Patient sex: M
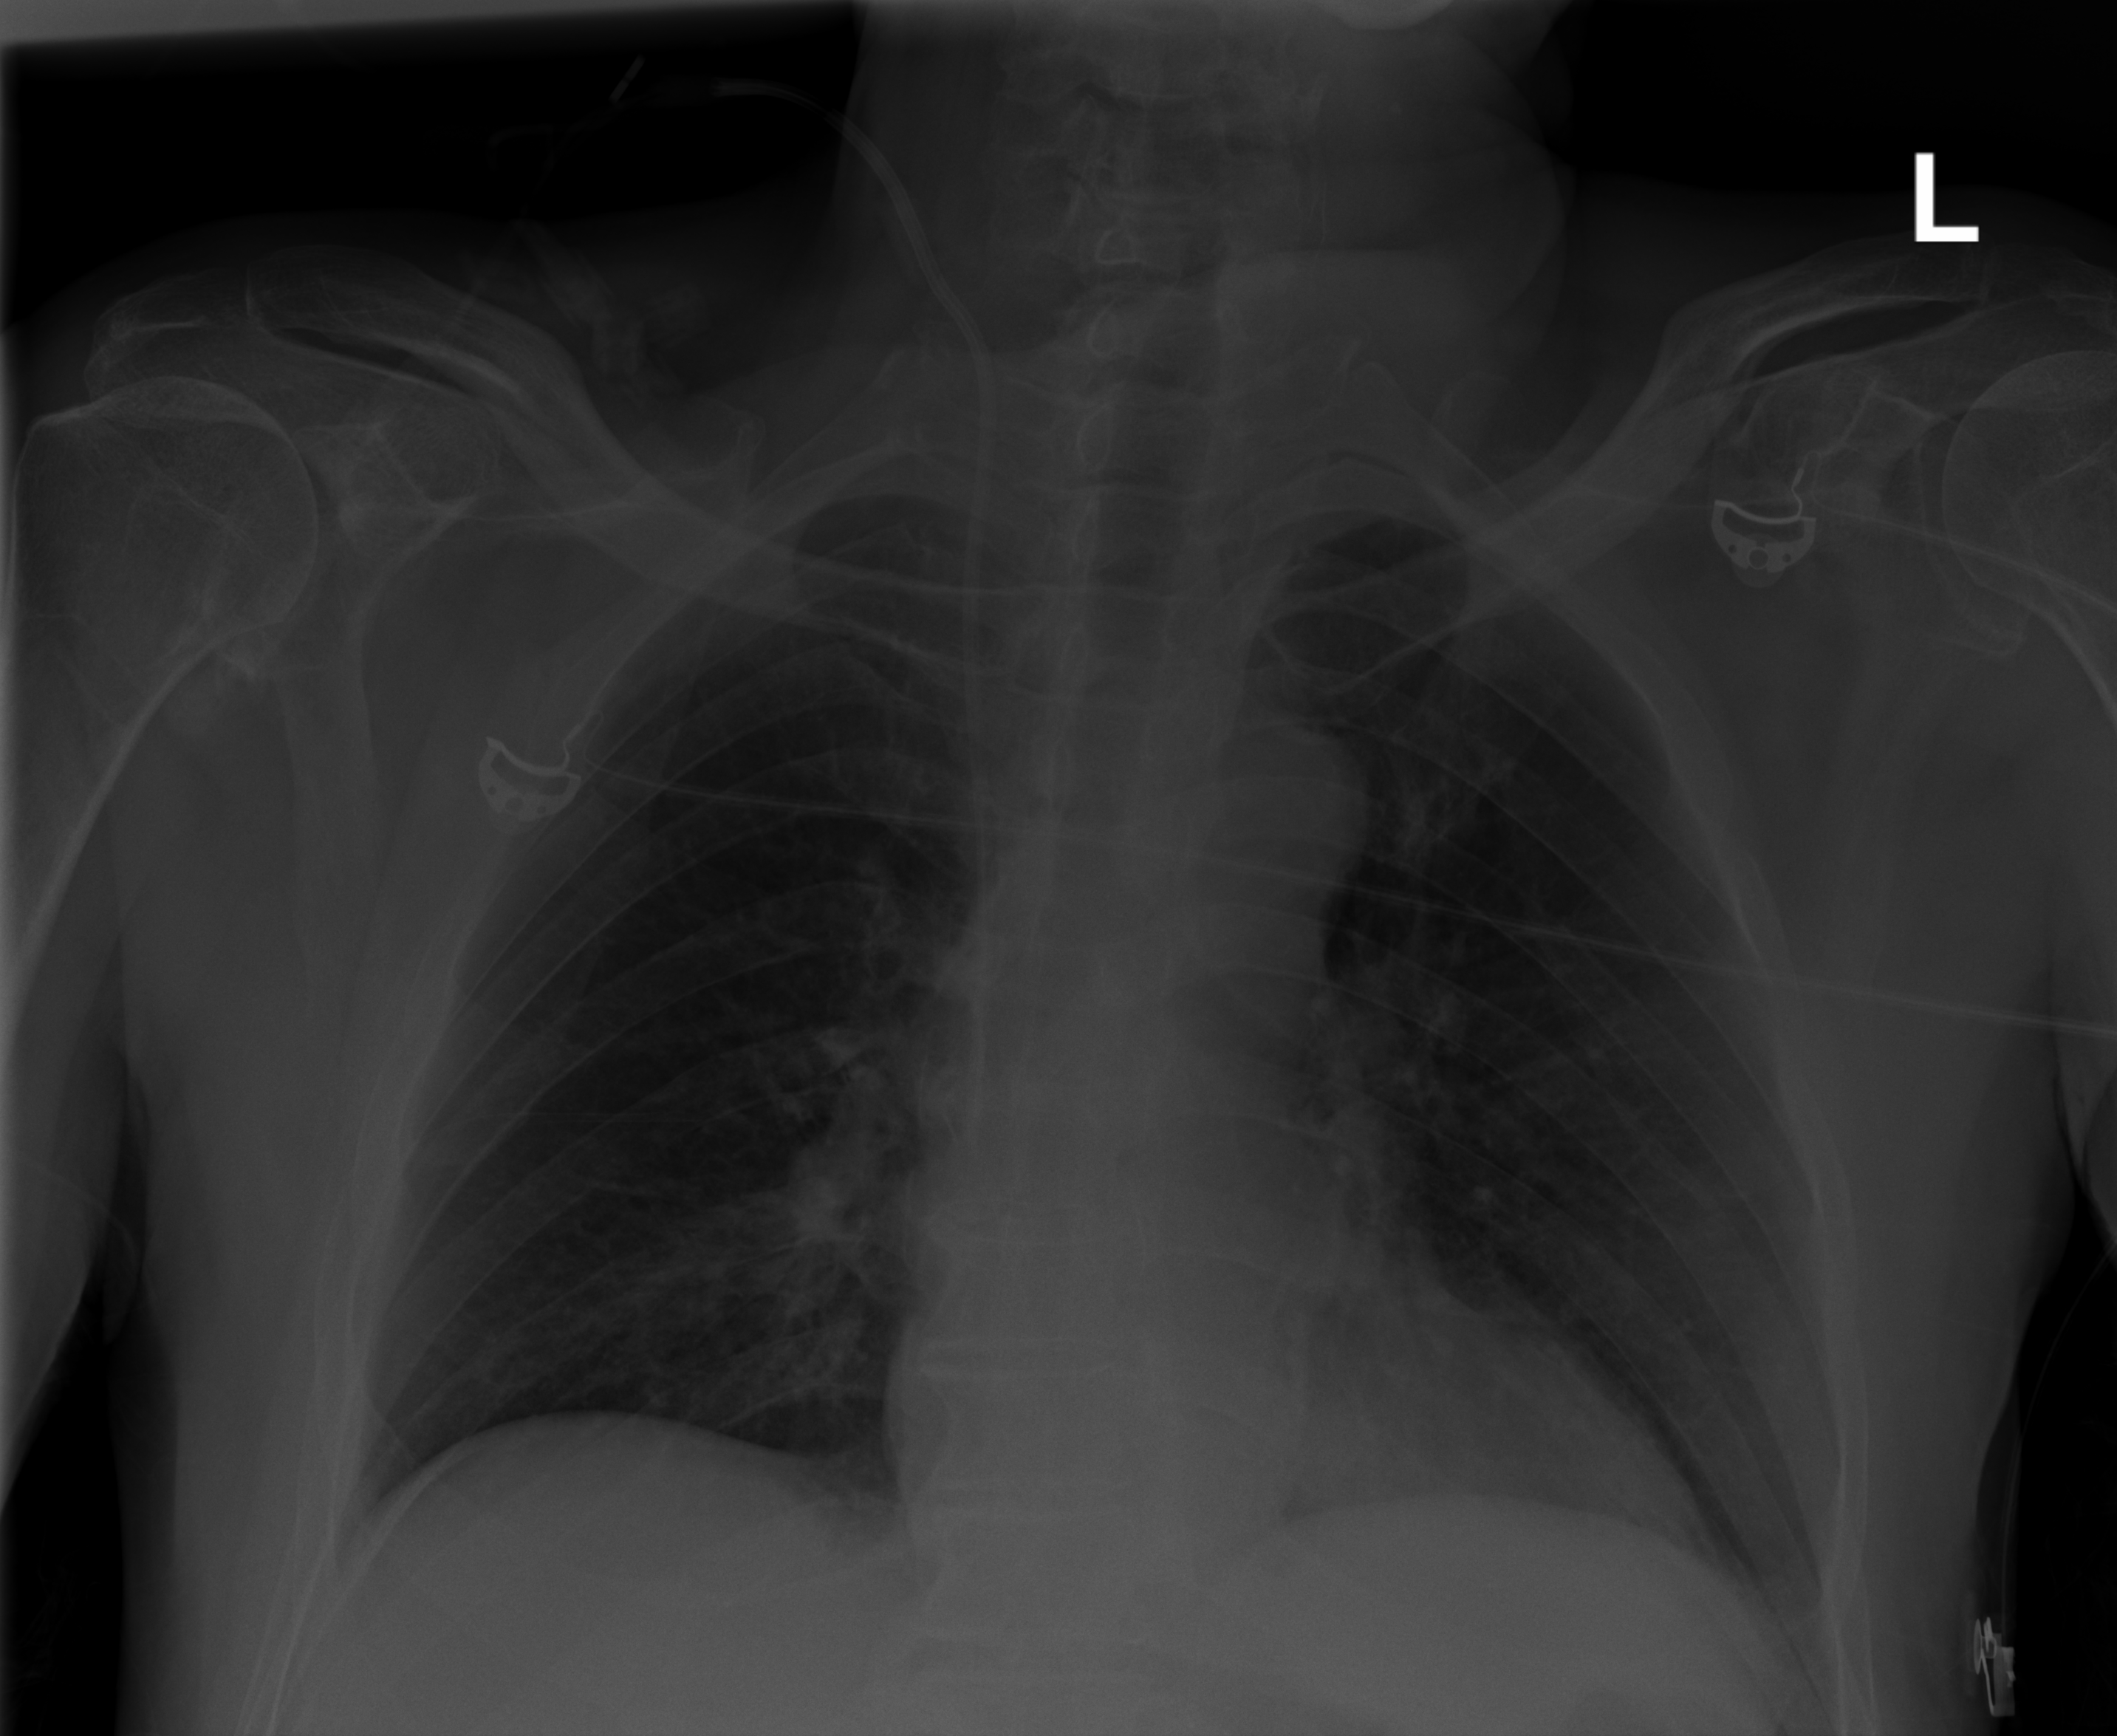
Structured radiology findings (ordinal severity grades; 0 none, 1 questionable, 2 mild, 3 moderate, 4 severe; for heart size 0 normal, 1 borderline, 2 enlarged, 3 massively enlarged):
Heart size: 0
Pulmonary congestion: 0
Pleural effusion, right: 0
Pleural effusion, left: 0
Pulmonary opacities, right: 0
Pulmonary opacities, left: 0
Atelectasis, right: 0
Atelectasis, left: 2